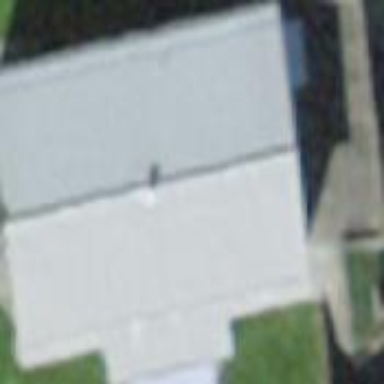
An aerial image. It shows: Gabled roof on residential building.